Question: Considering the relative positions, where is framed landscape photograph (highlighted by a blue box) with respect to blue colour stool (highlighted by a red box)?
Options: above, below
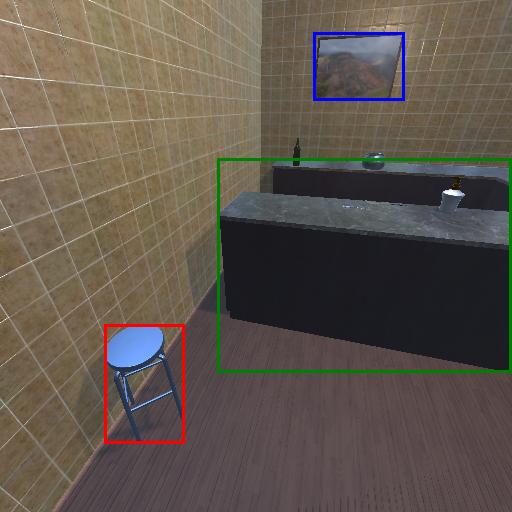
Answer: above